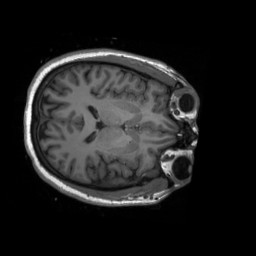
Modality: T1w
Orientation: axial
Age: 42
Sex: female
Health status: ill
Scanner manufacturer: siemens
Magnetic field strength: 3 T
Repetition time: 2.3 s
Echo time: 0.00201 s